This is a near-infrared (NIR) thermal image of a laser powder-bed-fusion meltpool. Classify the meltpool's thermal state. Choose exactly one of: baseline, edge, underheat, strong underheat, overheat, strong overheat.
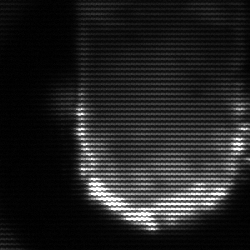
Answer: baseline